Question: Using Mac Yosemite 10.10.3
I have Jenkins installed on my mac which integrates with other applications and there is an important folder to which access should be present for all jenkins users. This can be achieved by adding them to its 'User and Group', and give them read, write access(Right click a folder/Get info/Sharing and permissions on bottom/that '+' symbol).
To cut short, jenkins users should have access to that folder and should be present in 'User and Group' of that folder(Just as shown in the image below).

The above permission was given manually and I want to do that using a script which can be stored and invoked when needed.
(Am novice to shell scripting and to mac).
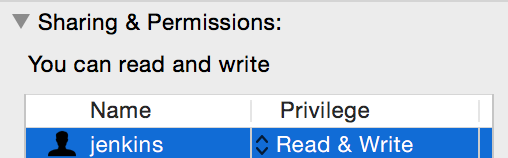
Answer: If only the jenkins user need to access this folder with a R/W access, you can use the following commands:
'''
sudo chown -R jenkins YOUR_FOLDER (set jenkins as the folder owner)
sudo chmod -R 755 YOUR_FOLDER (jenkins will have a R/W access, read for all the other users)
'''
Update from June 16th 2015
This is a second solution to create a group build_users, add the jenkins user to this group and update the folder permissions.
'''
-- Create the build_users group (with the ID 3333)
sudo dscl . -create /groups/build_users PrimaryGroupID 3333
-- Add the jenkins user in this group
sudo dseditgroup -o edit -a jenkins -t user build_users
-- Make the group build_users owner of the folder
sudo chown -R :build_users my_folder
-- Give R/W permissions to the group build_users
sudo chmod -R g=rw my_folder
'''